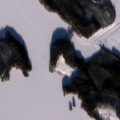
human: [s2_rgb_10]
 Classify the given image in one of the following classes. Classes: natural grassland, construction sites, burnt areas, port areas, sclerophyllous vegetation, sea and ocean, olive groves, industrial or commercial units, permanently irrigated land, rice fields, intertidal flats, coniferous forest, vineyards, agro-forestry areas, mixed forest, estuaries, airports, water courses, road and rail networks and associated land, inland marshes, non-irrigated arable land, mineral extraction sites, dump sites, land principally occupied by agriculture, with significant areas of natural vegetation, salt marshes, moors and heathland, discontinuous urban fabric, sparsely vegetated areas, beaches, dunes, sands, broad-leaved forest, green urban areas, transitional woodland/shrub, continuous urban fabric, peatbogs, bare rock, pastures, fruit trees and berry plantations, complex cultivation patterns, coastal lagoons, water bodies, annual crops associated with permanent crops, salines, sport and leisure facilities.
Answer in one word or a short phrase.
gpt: non-irrigated arable land, coniferous forest, mixed forest, water bodies